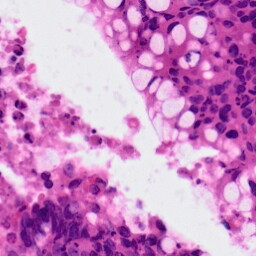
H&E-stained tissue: Colon